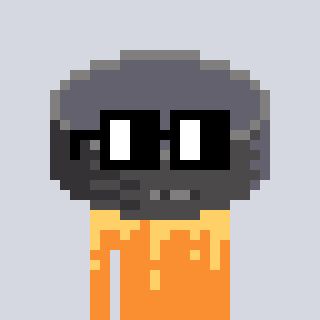
a pixel art character with square black glasses, a hockey puck-shaped head and a orange-colored body on a cool background